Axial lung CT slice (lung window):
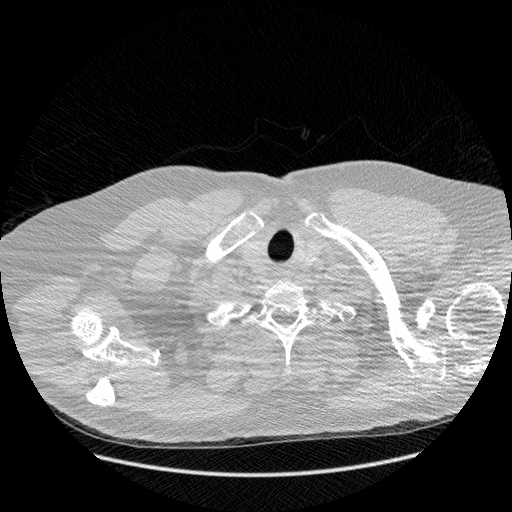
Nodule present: no